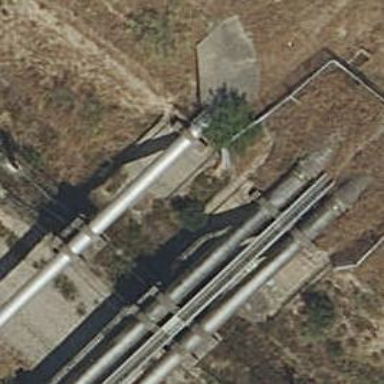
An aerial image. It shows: Pipeline bridge carrying water.